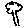
Label: tree